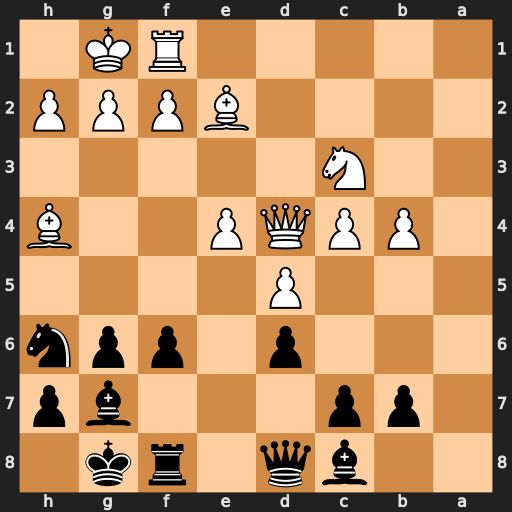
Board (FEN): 2bq1rk1/1pp3bp/3p1ppn/3P4/1PPQP2B/2N5/4BPPP/5RK1
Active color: b
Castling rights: -
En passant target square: -
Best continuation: g5 Bg3 f5